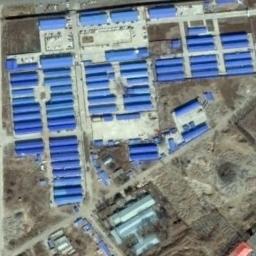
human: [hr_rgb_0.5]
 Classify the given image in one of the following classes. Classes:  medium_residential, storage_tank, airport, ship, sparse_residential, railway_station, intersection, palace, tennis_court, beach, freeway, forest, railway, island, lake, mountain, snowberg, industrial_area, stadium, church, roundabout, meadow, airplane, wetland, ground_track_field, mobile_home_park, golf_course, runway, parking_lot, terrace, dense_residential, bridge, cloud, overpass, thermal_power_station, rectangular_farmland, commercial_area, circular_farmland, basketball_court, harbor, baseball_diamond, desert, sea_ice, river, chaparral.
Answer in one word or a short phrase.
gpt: industrial_area